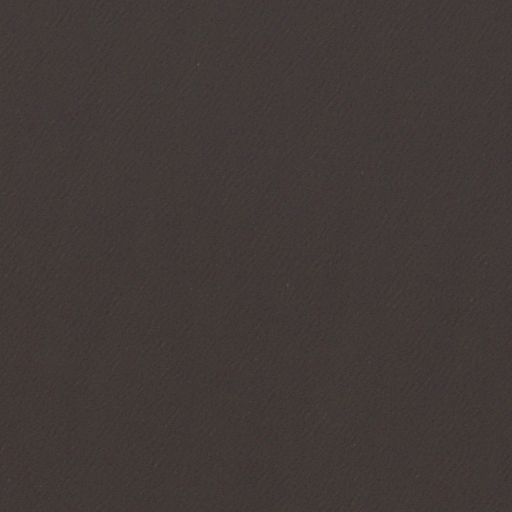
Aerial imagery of cape in Louisiana named Grand Island Point containing only open water